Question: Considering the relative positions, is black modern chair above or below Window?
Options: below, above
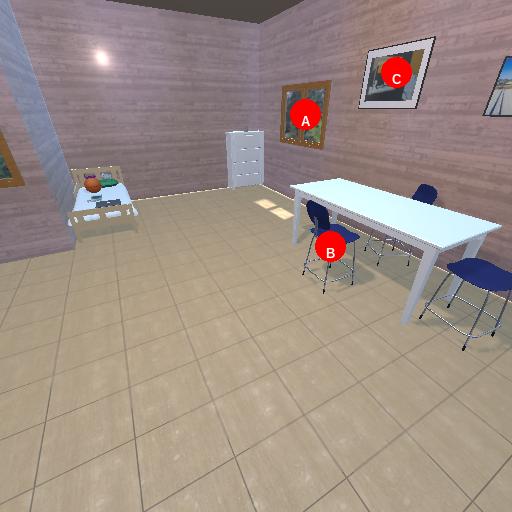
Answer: below